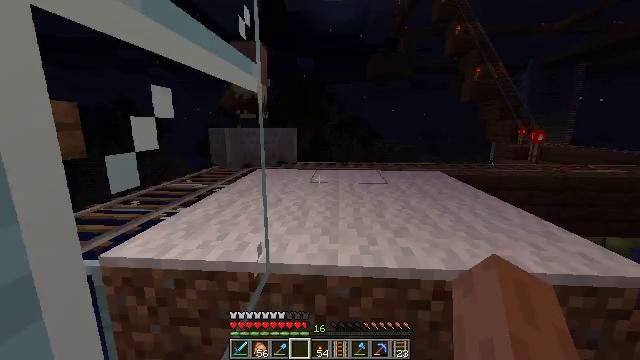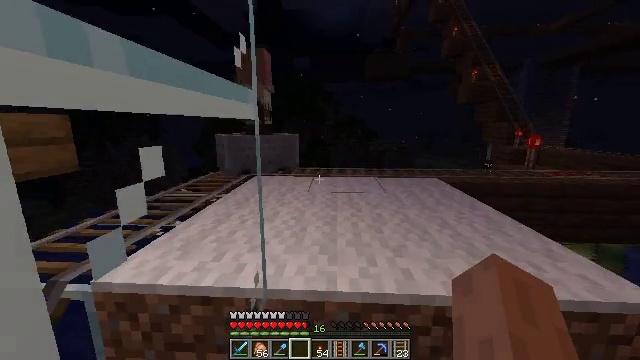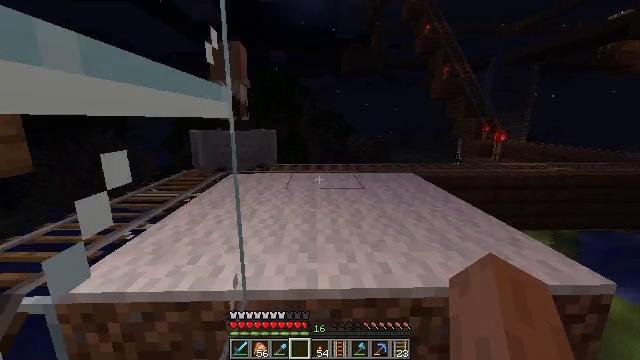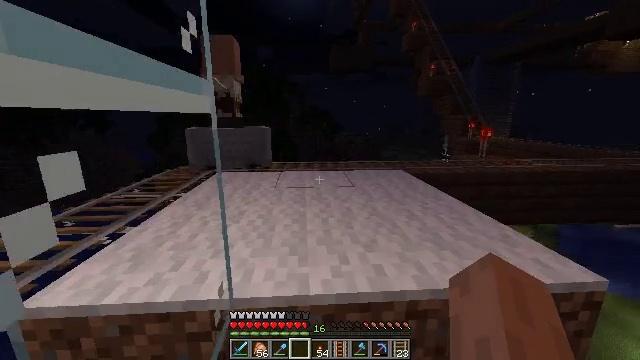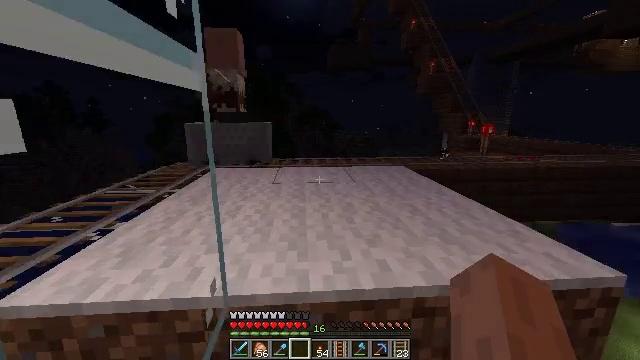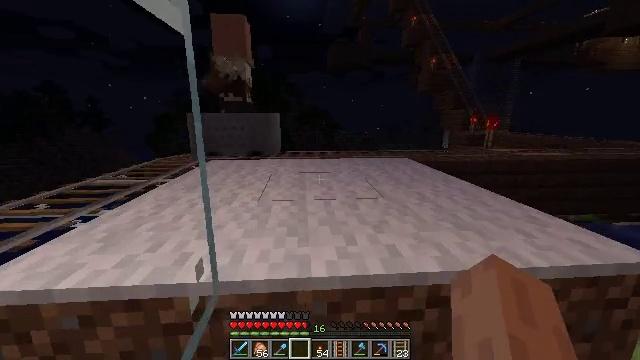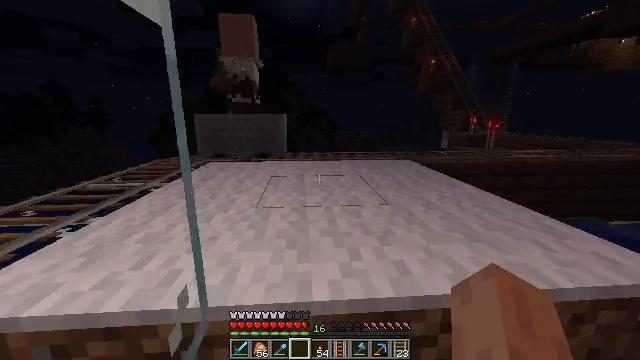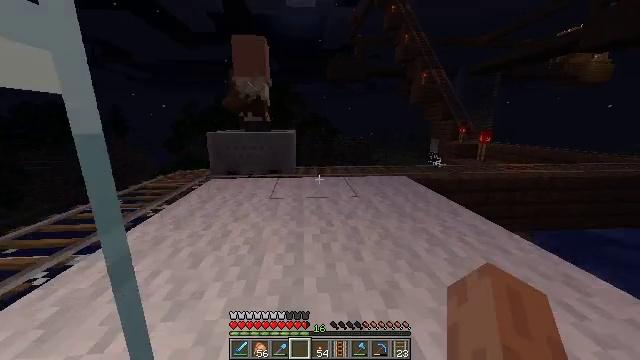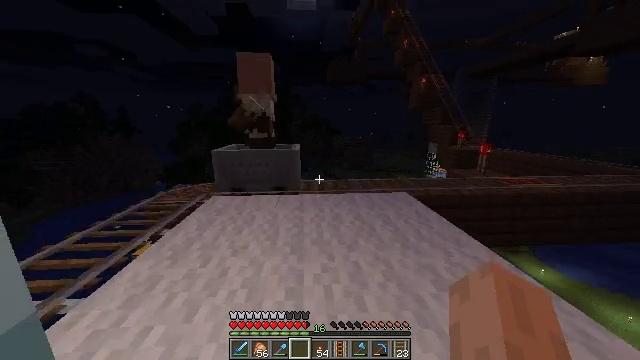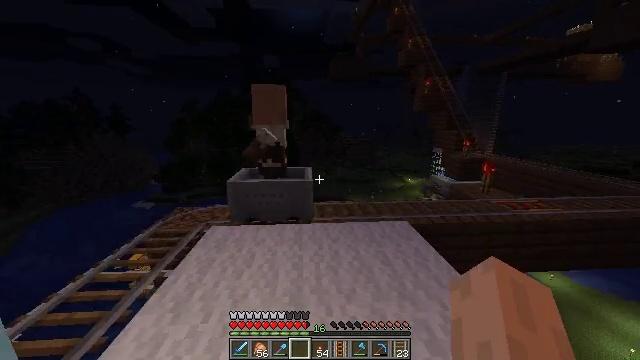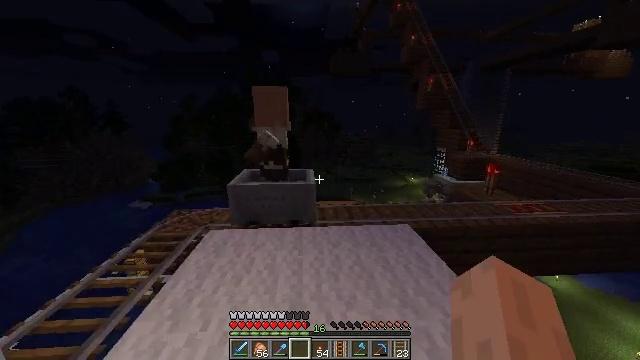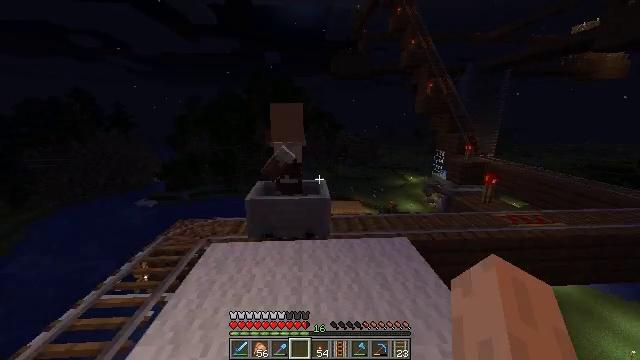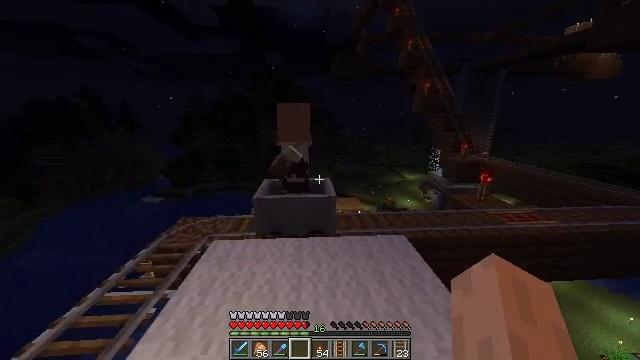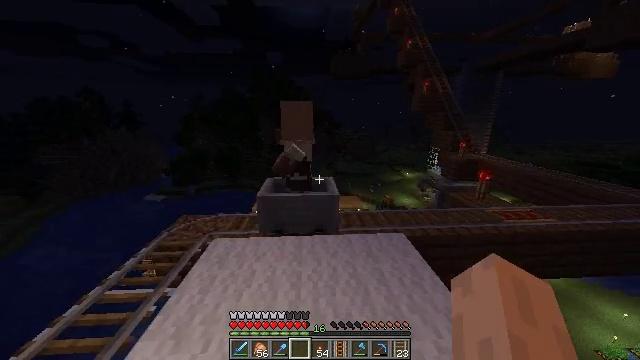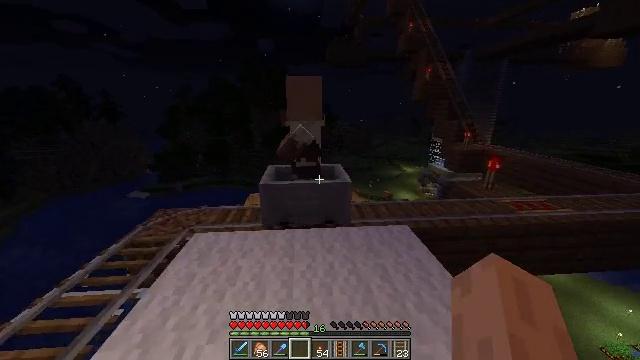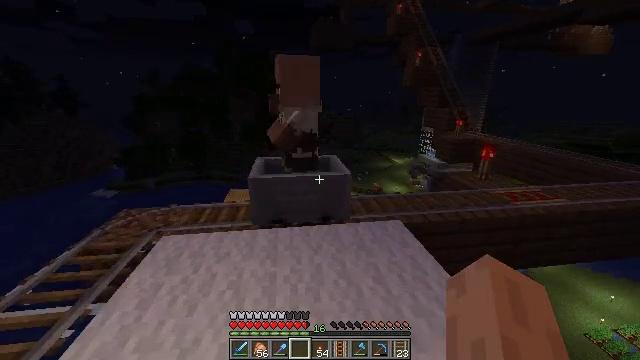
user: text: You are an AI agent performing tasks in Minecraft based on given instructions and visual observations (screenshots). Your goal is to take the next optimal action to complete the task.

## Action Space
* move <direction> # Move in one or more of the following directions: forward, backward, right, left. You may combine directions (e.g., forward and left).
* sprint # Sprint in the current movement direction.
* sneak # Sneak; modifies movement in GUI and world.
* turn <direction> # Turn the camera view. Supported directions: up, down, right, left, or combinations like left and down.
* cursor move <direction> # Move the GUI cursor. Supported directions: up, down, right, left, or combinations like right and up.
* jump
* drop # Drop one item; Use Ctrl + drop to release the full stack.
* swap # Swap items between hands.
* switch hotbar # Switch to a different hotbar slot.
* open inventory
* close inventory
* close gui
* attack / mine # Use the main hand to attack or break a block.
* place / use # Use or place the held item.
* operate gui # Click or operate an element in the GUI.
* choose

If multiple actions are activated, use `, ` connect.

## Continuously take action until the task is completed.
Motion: motion action
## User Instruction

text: Shatter the glass to collect it.
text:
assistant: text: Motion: move forward, jump
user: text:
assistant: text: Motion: move forward, turn right and down, jump
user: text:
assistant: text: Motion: move forward, turn right, jump
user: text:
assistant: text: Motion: move forward, jump
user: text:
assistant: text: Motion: move forward, sprint, jump
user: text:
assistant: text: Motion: move forward, sprint, jump
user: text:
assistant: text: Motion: move forward, sprint, jump
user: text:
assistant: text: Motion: move forward, sprint, jump
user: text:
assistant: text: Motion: move forward, jump
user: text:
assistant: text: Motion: move forward, jump
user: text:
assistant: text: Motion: move forward, jump
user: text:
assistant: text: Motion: move forward
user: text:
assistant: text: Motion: move forward
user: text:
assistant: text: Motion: move forward, turn right and down
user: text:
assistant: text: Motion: move forward and move left, turn right and down
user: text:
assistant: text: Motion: move forward and move left, turn right and down
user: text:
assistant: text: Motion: move forward and move left, turn right and down
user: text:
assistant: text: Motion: move forward and move left, turn right and down
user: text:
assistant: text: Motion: move forward and move left, turn right
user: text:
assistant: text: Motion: move forward and move left, turn right
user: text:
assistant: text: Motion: move forward and move left, turn right
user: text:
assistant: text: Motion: move forward and move left, turn right
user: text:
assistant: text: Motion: move left, turn right
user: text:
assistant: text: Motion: move left
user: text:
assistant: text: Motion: no_op
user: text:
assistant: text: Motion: no_op
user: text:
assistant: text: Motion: no_op
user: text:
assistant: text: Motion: move left
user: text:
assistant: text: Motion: move left, turn right and up
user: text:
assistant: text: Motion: move left, turn right